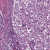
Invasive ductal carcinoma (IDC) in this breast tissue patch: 1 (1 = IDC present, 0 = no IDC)